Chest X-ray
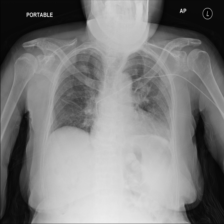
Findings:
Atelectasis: positive
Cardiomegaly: negative
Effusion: negative
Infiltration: negative
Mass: negative
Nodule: negative
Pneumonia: negative
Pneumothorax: negative
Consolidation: negative
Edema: negative
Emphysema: negative
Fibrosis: negative
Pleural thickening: negative
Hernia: negative